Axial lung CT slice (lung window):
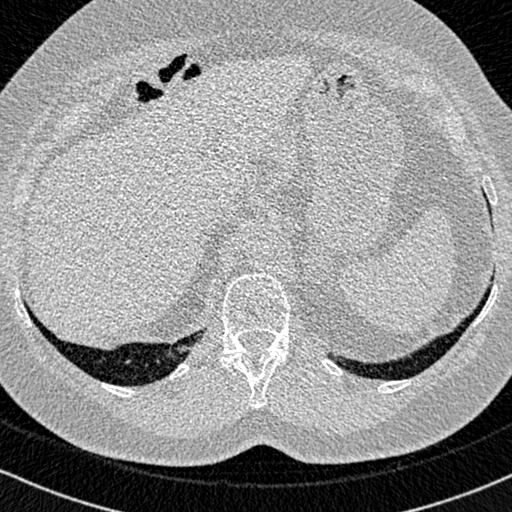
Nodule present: no